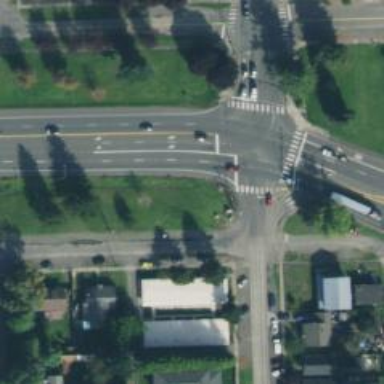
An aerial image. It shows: Roundabout on primary highway.